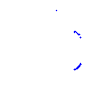
Particle: proton